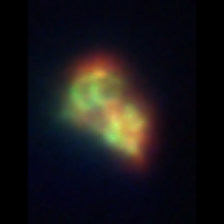
Taxon: Unknown_detritus
Group: Unknown